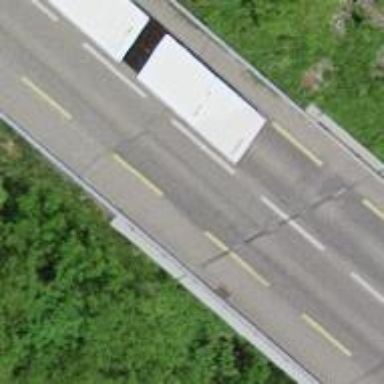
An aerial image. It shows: Tertiary road with asphalt surface crossing bridge. There is cycle track on the left side of the road.